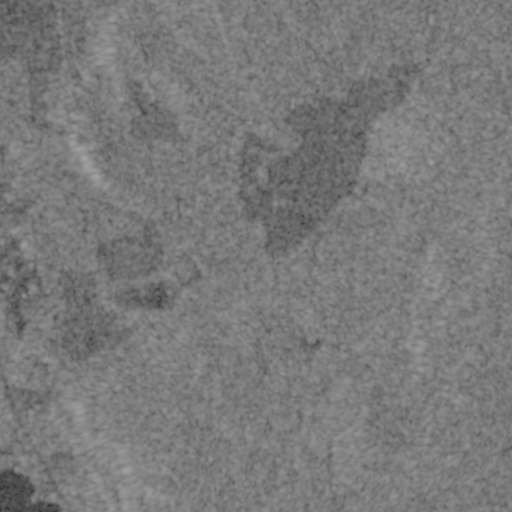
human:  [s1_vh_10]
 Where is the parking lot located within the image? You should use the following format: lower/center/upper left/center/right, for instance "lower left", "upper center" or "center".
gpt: The parking lot is located in the lower left of the image.
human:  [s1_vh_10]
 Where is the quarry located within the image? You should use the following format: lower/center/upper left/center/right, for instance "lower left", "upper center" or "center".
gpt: The quarry is located in the center left of the image.
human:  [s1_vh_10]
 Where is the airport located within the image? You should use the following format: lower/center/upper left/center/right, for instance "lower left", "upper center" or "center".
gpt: There is no airport in the image.

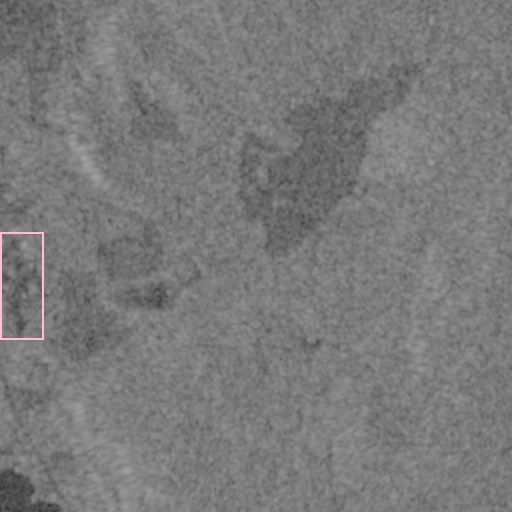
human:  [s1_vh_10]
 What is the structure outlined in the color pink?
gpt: The structure outlined in pink is a quarry.
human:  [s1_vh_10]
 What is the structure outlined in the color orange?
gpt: There is no orange outline.